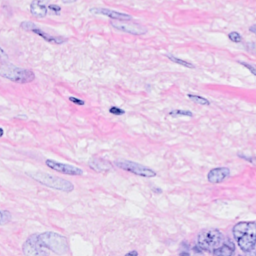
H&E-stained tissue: Breast